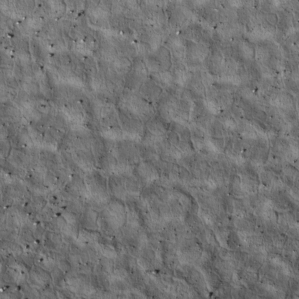
Label: non_frost